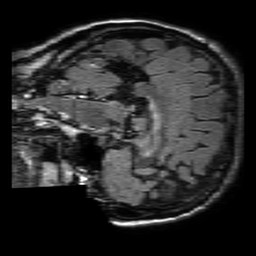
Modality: FLAIR
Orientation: sagittal
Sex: female
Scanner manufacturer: philips
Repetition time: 11 s
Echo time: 0.125 s